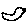
Label: bird